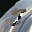
Label: 5